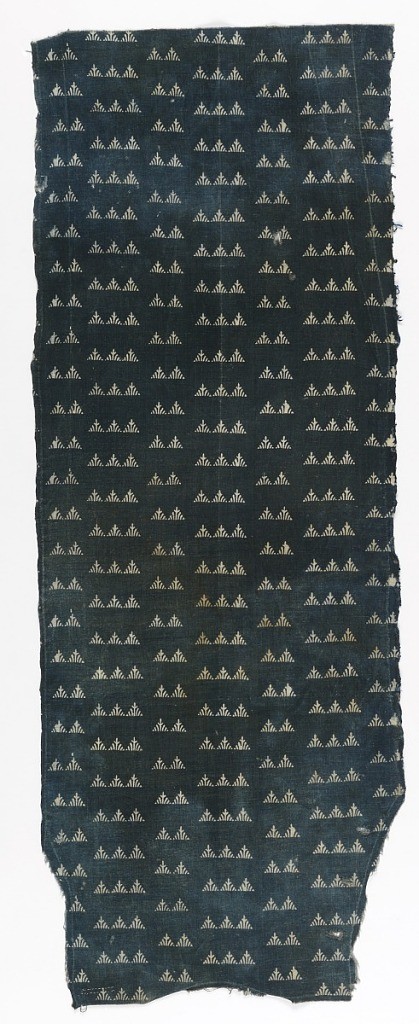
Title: Textile
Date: late 18th century
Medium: cotton Technique: stencil resist (katazome) with reserve on plain weave
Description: Small design of triangles joined in lines of two or three reserved in white and closely spaced on the dark blue ground. Imitation of Japanese leather design. Two selvedges continuous with ground.